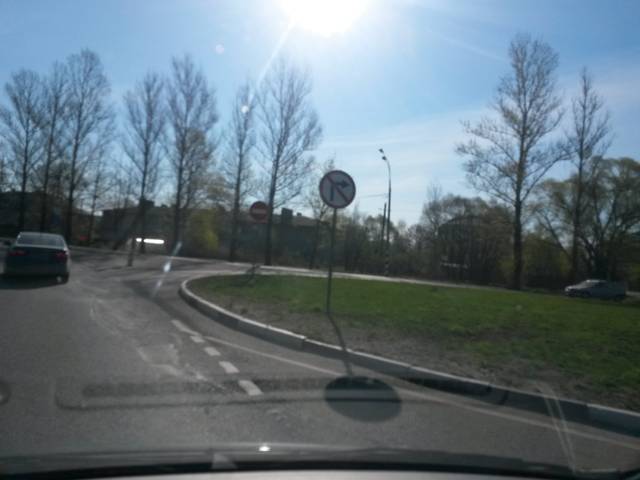
Region: Russia
Coordinates: 57.193, 39.398